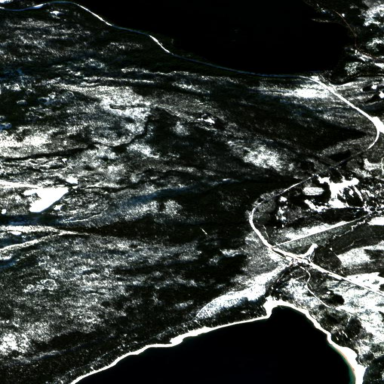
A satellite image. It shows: Woodland with evergreen needle-leaved trees.